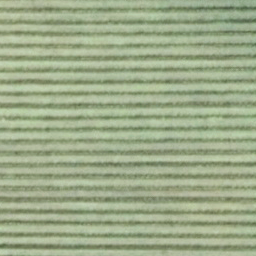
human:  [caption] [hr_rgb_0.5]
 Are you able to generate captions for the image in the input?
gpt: It is a piece of cropland .

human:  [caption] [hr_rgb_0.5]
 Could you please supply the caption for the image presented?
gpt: There is a piece of cropland .

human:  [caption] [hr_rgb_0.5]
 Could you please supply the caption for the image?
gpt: There is a piece of farmland .

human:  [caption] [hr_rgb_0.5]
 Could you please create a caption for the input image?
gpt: It is a piece of farmland .

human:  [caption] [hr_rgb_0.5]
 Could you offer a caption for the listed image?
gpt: Here is a piece of farmland .